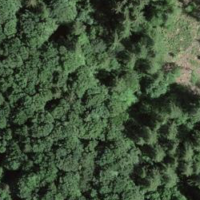
EUNIS habitat code: 41
Species observed at this site:
Pseudotsuga menziesii